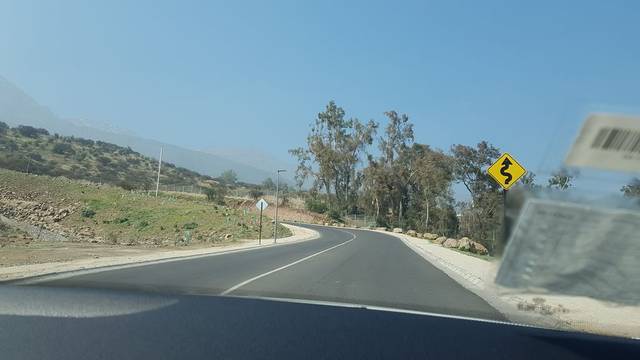
Region: Chile
Coordinates: -33.481, -70.519